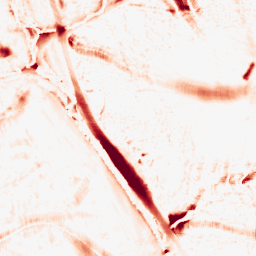
Category: morphological
Decomposition family: morphological_ellipse
Decomposition parameters: operation: opening
width: 30
height: 30
Upsampling method: cubic_mitchell
Upsampling parameters: scale: 2
Upsampling scale: 2